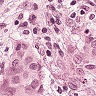
Metastatic tissue present: yes